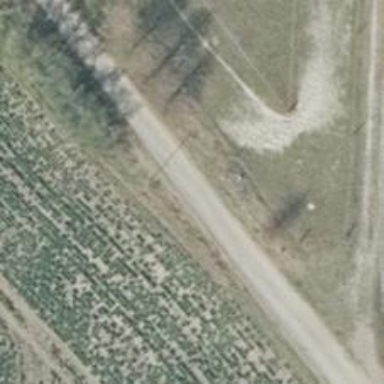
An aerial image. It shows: Gravel track with grade 2 tracktype.